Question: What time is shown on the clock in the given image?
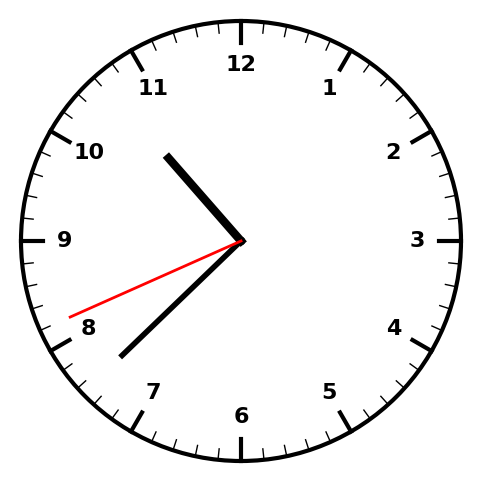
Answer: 10:37:41